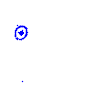
Particle: kaon